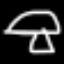
Label: mushroom